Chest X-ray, PA view. Patient: 67 years old, sex M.
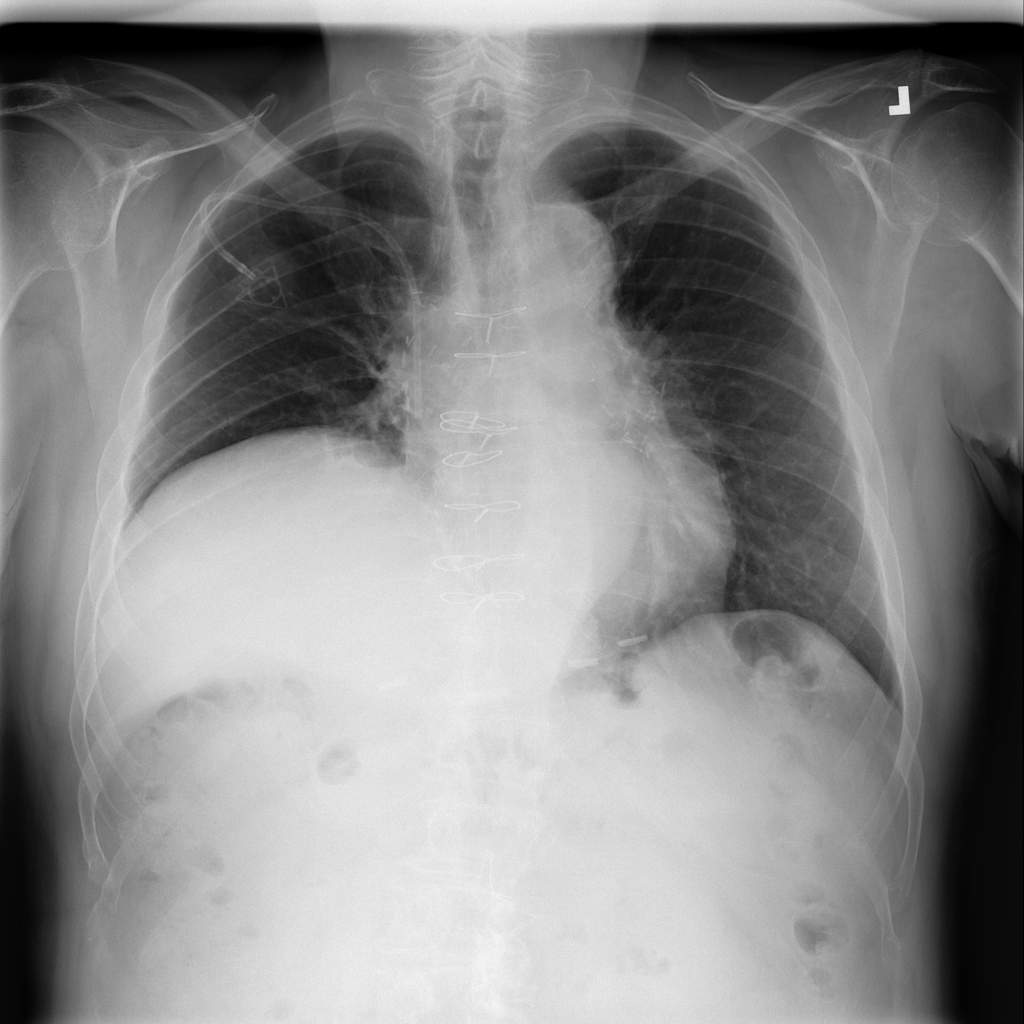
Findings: Pleural_Thickening